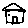
Label: house